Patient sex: M
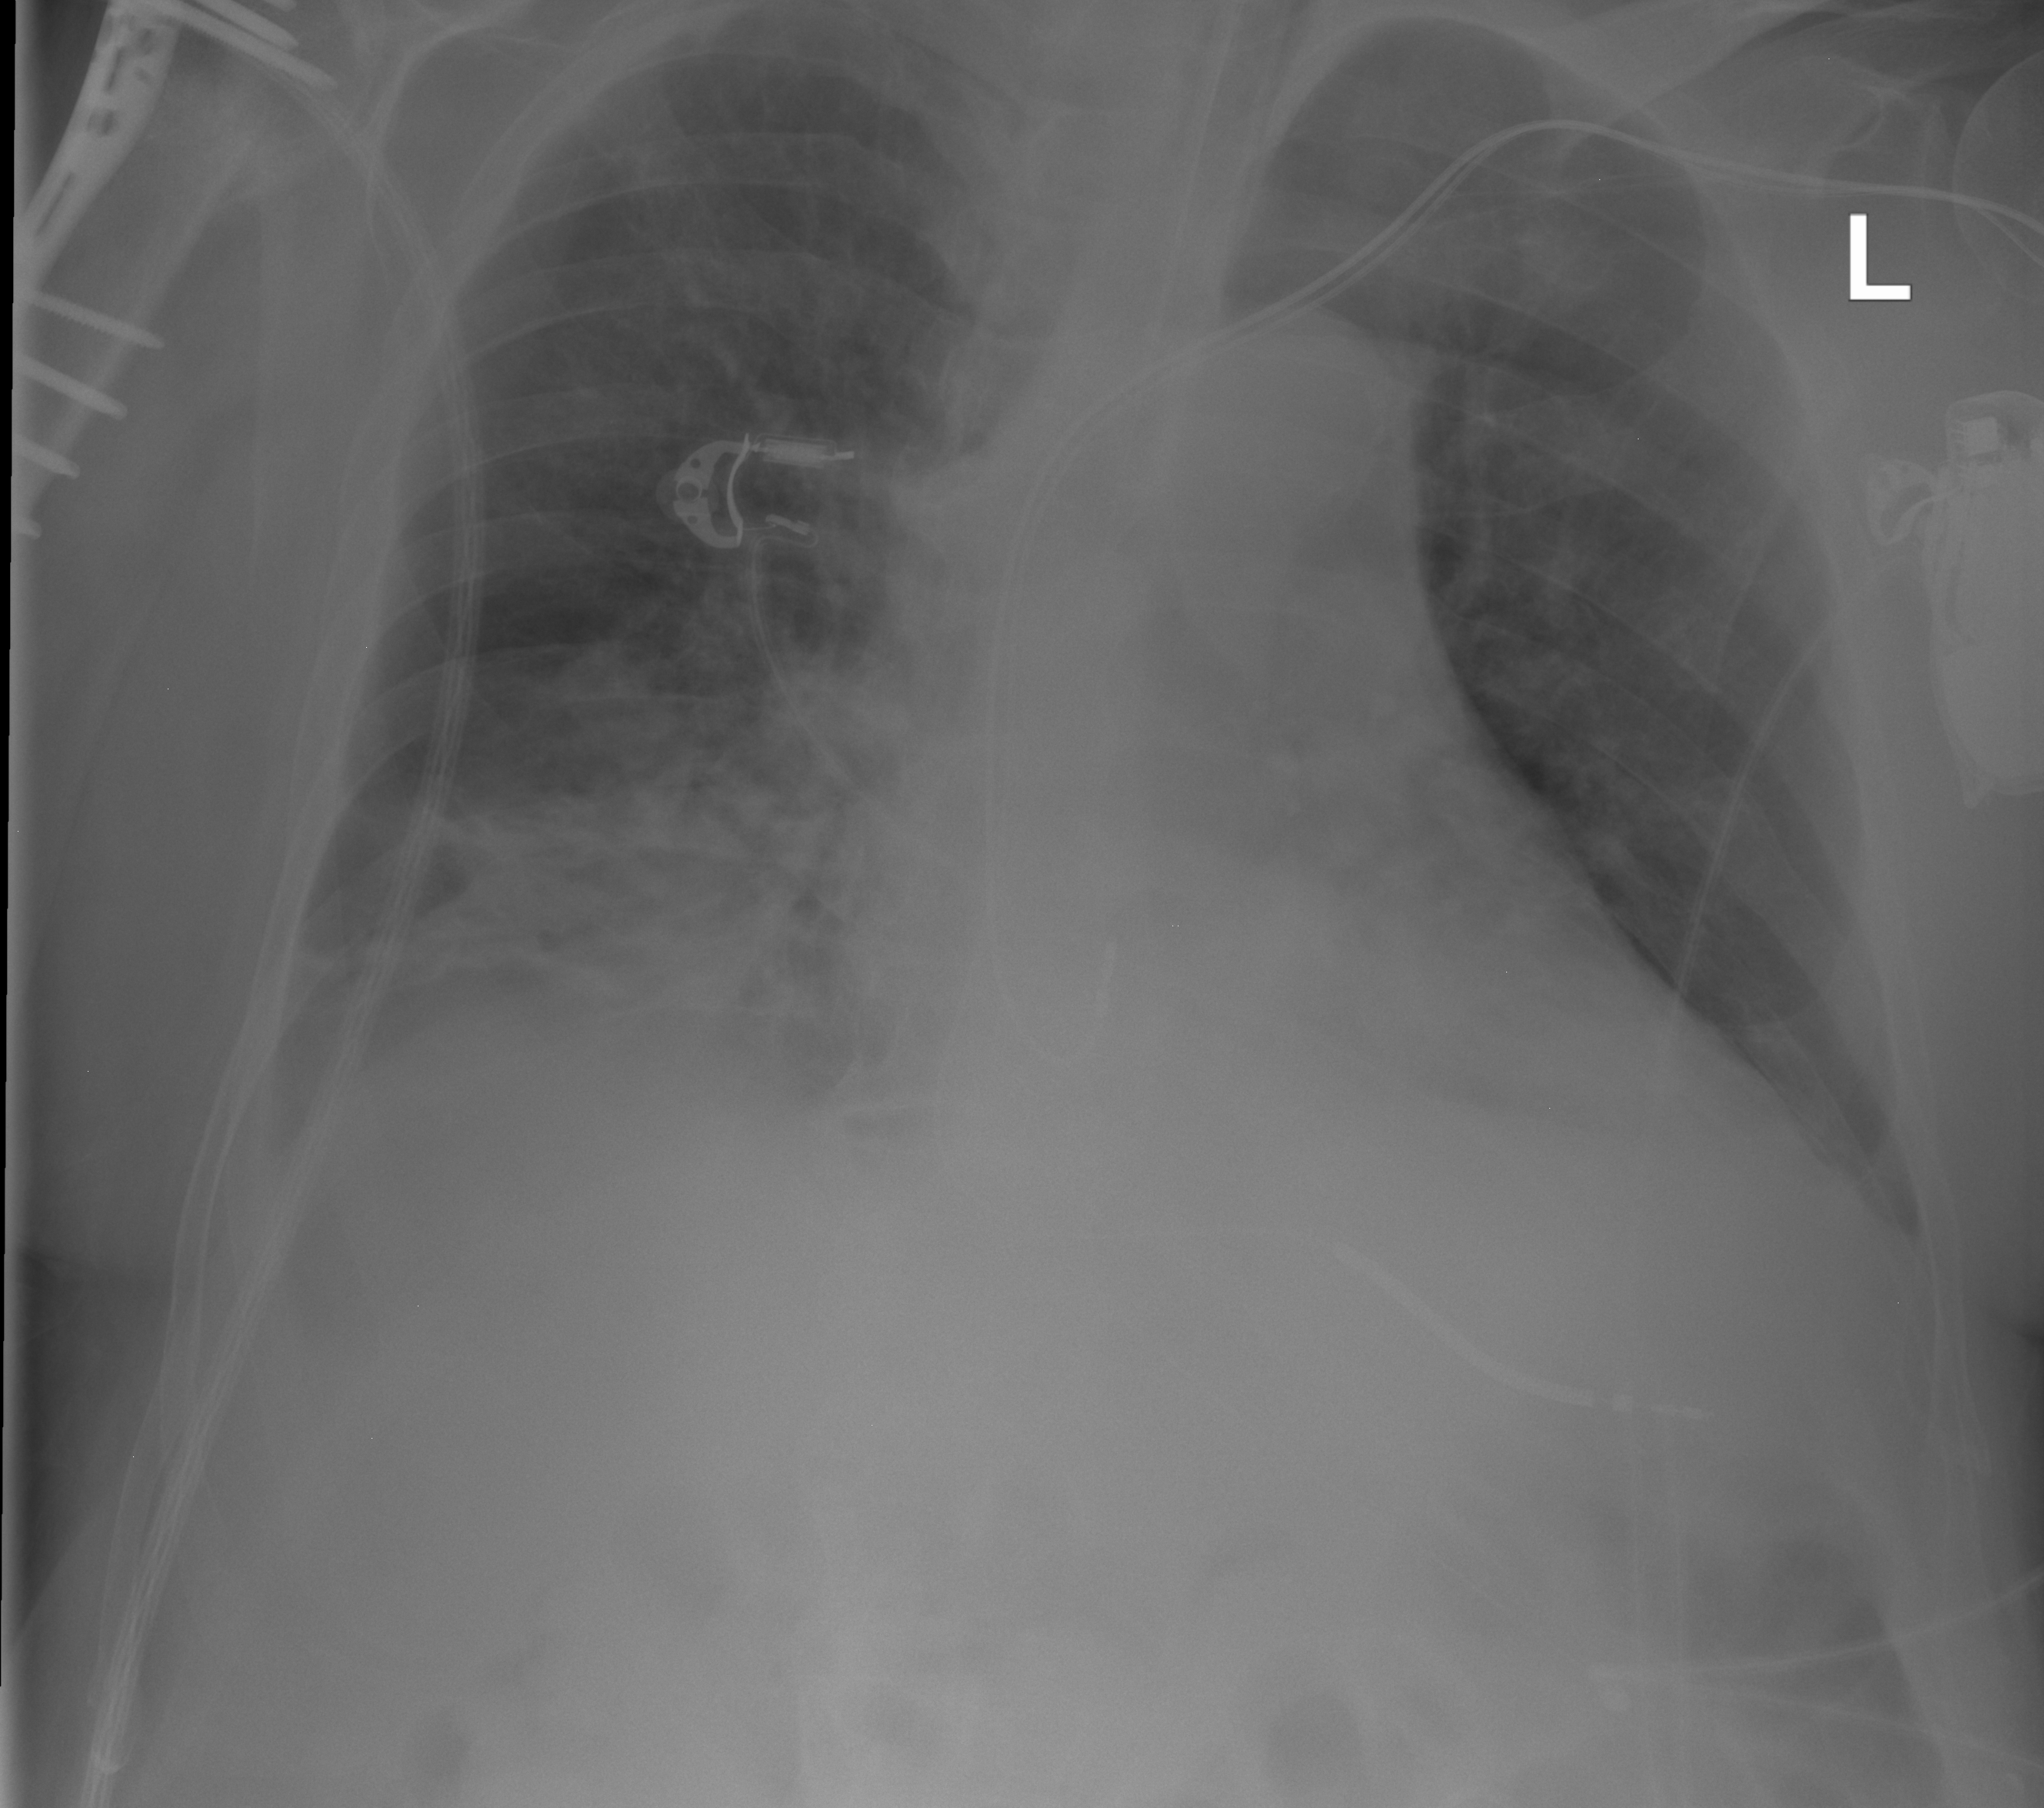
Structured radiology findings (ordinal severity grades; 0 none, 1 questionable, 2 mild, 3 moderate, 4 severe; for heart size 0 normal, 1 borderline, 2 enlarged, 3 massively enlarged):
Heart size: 2
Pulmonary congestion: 2
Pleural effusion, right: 2
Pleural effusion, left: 0
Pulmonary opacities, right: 3
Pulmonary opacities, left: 0
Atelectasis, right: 2
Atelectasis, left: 0